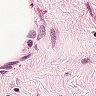
Metastatic tissue present: no